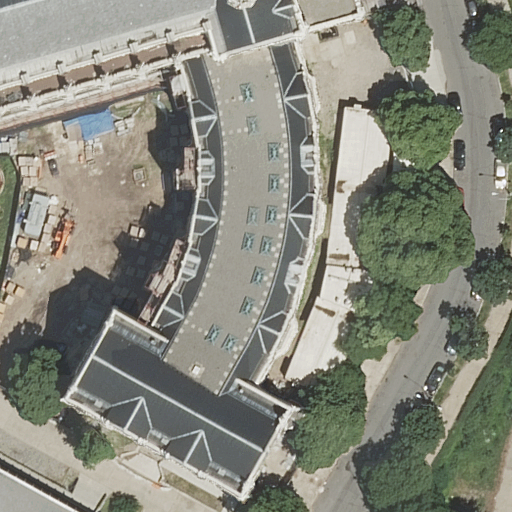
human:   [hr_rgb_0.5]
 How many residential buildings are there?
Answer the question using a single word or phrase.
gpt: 4

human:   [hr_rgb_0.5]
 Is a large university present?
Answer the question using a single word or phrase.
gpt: no

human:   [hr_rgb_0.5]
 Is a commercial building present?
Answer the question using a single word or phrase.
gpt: no

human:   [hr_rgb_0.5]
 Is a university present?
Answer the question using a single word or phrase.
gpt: yes

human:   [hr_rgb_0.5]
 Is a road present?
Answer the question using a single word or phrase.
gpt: yes

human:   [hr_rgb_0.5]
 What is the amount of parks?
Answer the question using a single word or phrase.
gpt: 1

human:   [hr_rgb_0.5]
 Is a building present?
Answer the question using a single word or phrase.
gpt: yes

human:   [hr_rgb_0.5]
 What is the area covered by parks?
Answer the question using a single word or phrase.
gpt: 4557m2

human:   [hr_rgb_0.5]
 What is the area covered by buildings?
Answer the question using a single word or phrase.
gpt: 5028m2

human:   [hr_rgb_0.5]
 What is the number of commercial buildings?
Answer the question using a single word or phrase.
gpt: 0

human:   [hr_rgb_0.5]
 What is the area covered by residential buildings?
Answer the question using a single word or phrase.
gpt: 5028m2

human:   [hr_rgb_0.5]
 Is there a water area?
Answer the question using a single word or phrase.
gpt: no

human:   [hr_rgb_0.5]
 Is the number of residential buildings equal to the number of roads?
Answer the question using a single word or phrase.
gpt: no

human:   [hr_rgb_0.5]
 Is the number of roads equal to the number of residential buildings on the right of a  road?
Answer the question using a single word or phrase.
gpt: no

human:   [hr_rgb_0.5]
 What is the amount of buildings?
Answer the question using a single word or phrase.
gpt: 4

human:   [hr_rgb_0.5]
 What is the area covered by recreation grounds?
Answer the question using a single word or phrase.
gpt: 2050m2

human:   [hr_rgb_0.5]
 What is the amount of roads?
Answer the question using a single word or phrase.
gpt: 3

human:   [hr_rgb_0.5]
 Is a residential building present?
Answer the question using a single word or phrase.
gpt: yes

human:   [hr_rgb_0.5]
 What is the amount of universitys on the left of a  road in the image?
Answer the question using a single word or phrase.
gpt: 1

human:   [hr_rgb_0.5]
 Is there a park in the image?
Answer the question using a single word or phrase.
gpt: yes

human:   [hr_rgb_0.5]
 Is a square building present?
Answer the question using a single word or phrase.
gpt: no

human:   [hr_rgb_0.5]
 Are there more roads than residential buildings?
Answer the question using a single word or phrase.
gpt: no

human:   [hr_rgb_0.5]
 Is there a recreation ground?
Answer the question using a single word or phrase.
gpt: yes

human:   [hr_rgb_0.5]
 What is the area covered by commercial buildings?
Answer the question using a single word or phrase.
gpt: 0m2

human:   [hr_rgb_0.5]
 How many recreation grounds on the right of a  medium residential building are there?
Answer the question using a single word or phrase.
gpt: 0

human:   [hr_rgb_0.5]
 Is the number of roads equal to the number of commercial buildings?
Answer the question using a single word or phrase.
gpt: no

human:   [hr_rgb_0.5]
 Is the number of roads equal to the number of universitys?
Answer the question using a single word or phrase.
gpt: no

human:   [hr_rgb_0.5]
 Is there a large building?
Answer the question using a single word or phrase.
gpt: yes

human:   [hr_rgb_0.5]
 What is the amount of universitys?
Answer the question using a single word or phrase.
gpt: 1

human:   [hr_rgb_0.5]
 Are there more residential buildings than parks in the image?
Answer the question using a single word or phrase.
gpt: yes

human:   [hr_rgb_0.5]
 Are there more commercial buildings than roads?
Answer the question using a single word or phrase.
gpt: no

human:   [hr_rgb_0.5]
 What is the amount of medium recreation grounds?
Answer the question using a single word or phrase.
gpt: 0

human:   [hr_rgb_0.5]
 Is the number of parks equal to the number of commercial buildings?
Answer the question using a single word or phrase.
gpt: no

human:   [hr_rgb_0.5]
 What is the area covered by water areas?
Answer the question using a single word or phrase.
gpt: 0m2

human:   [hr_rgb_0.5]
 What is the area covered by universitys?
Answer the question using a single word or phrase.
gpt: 29m2

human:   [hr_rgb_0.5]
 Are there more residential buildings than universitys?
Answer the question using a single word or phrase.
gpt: yes

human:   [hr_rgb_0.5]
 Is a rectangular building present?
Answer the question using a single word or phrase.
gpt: yes

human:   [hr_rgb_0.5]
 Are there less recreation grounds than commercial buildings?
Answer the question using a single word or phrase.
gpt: no

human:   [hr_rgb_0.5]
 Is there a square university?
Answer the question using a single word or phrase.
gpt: no

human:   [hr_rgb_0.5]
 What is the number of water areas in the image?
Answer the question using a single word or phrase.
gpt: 0

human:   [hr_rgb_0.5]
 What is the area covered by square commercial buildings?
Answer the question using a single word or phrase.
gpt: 0m2

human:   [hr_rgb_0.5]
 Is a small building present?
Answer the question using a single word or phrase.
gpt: no

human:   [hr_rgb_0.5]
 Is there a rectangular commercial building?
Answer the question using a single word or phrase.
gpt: no

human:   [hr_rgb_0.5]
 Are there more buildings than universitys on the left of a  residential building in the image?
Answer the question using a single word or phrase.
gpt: yes

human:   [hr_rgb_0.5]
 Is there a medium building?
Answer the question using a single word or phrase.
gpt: yes

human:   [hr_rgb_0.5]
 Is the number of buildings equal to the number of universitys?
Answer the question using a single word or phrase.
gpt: no

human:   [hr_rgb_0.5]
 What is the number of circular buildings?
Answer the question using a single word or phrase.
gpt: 0

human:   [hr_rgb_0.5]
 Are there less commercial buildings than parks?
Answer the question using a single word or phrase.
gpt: yes

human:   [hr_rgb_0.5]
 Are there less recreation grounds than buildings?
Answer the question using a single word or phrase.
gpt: yes

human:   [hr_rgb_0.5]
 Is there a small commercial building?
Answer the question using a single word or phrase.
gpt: no

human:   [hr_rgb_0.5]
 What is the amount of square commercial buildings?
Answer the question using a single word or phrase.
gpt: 0

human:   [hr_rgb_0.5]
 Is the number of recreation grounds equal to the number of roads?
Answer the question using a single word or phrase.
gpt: no

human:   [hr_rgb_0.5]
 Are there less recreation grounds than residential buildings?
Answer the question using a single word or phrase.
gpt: yes

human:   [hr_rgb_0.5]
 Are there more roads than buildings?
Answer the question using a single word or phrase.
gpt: no

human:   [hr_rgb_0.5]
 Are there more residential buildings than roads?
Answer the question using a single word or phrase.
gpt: yes

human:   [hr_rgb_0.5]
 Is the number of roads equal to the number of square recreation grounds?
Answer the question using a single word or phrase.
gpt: no

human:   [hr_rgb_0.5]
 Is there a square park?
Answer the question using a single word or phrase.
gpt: no

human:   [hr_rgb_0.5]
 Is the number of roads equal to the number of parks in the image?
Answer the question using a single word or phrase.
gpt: no

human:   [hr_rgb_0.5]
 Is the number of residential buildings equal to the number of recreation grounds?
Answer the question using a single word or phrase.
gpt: no

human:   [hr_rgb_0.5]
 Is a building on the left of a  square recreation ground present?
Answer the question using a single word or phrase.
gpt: no

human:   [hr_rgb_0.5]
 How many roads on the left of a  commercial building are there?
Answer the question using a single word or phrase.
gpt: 0

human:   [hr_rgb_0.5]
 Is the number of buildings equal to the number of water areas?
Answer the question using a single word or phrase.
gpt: no

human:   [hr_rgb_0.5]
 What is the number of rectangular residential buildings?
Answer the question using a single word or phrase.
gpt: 2

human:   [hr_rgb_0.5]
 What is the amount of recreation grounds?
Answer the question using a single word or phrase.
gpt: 1